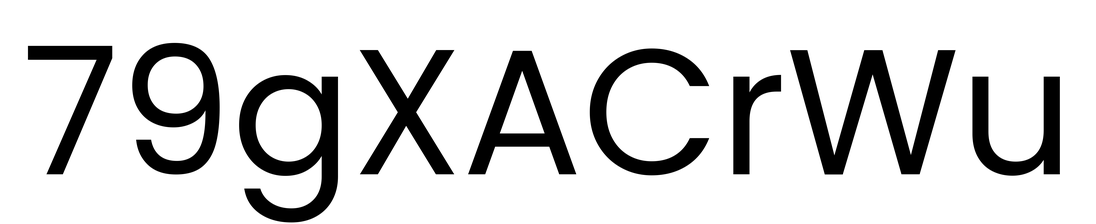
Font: Poppins-Regular